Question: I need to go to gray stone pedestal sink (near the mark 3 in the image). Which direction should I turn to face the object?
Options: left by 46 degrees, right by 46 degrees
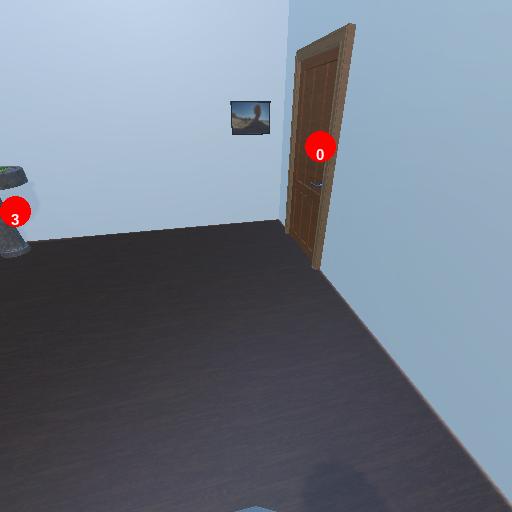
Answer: left by 46 degrees